Field crop: maize
Growth stage: 2
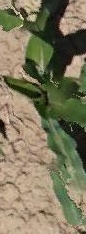
Species: maize